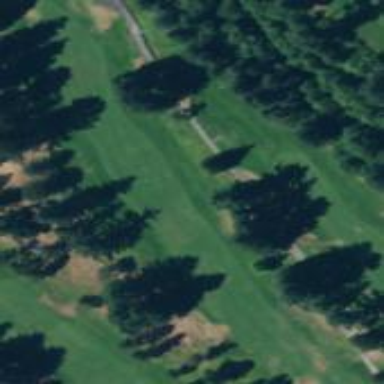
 likely golf fairway with neatly mown grass."